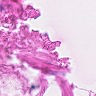
Metastatic tissue present: no